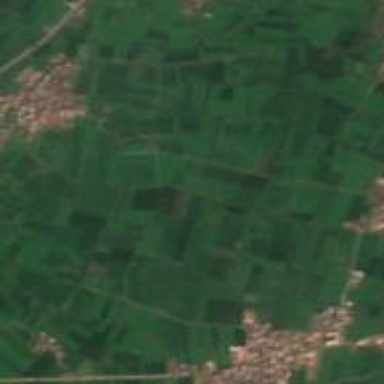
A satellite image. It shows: Picturesque farmland scene.